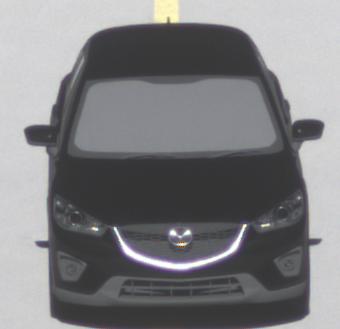
Make: Mazda
Model: CX-5 2.0 SKYACTIV-G 160
Detailed model: CX-5 (GH)
Model produced from: 2012/04
Model produced until: 2015/02
Doors: 5
Color: black
Road condition: dry road
Daytime: morning or afternoon
Contrast: high contrast